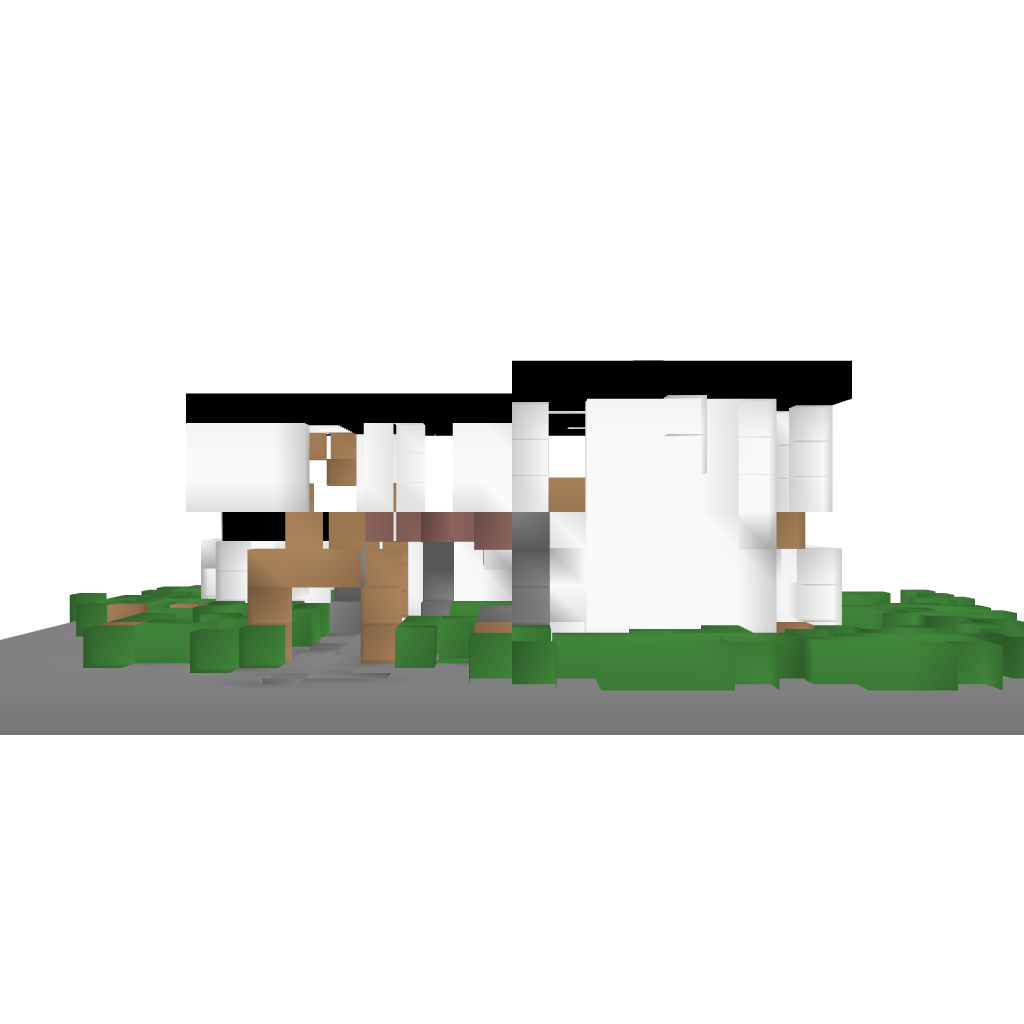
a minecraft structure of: Modern House #2 by iEdgy bad low quality